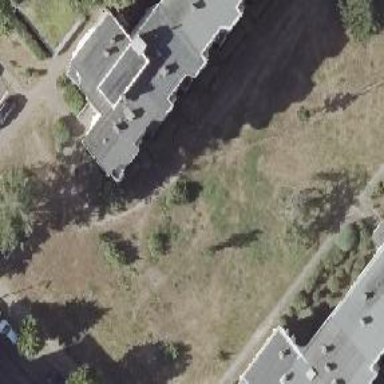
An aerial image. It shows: Flat-roofed residential building.